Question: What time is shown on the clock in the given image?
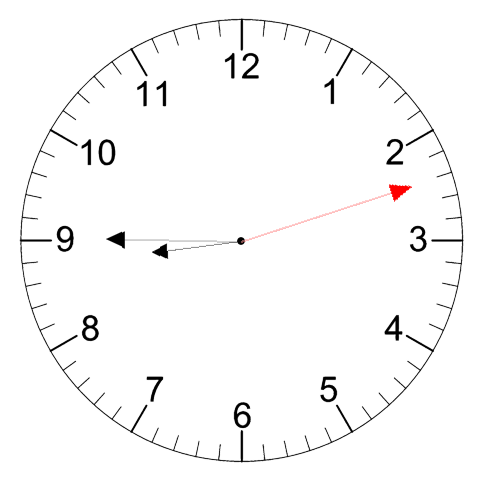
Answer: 08:45:12